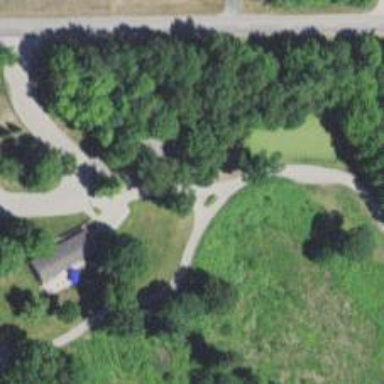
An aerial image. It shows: Pathway for golfing.